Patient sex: F
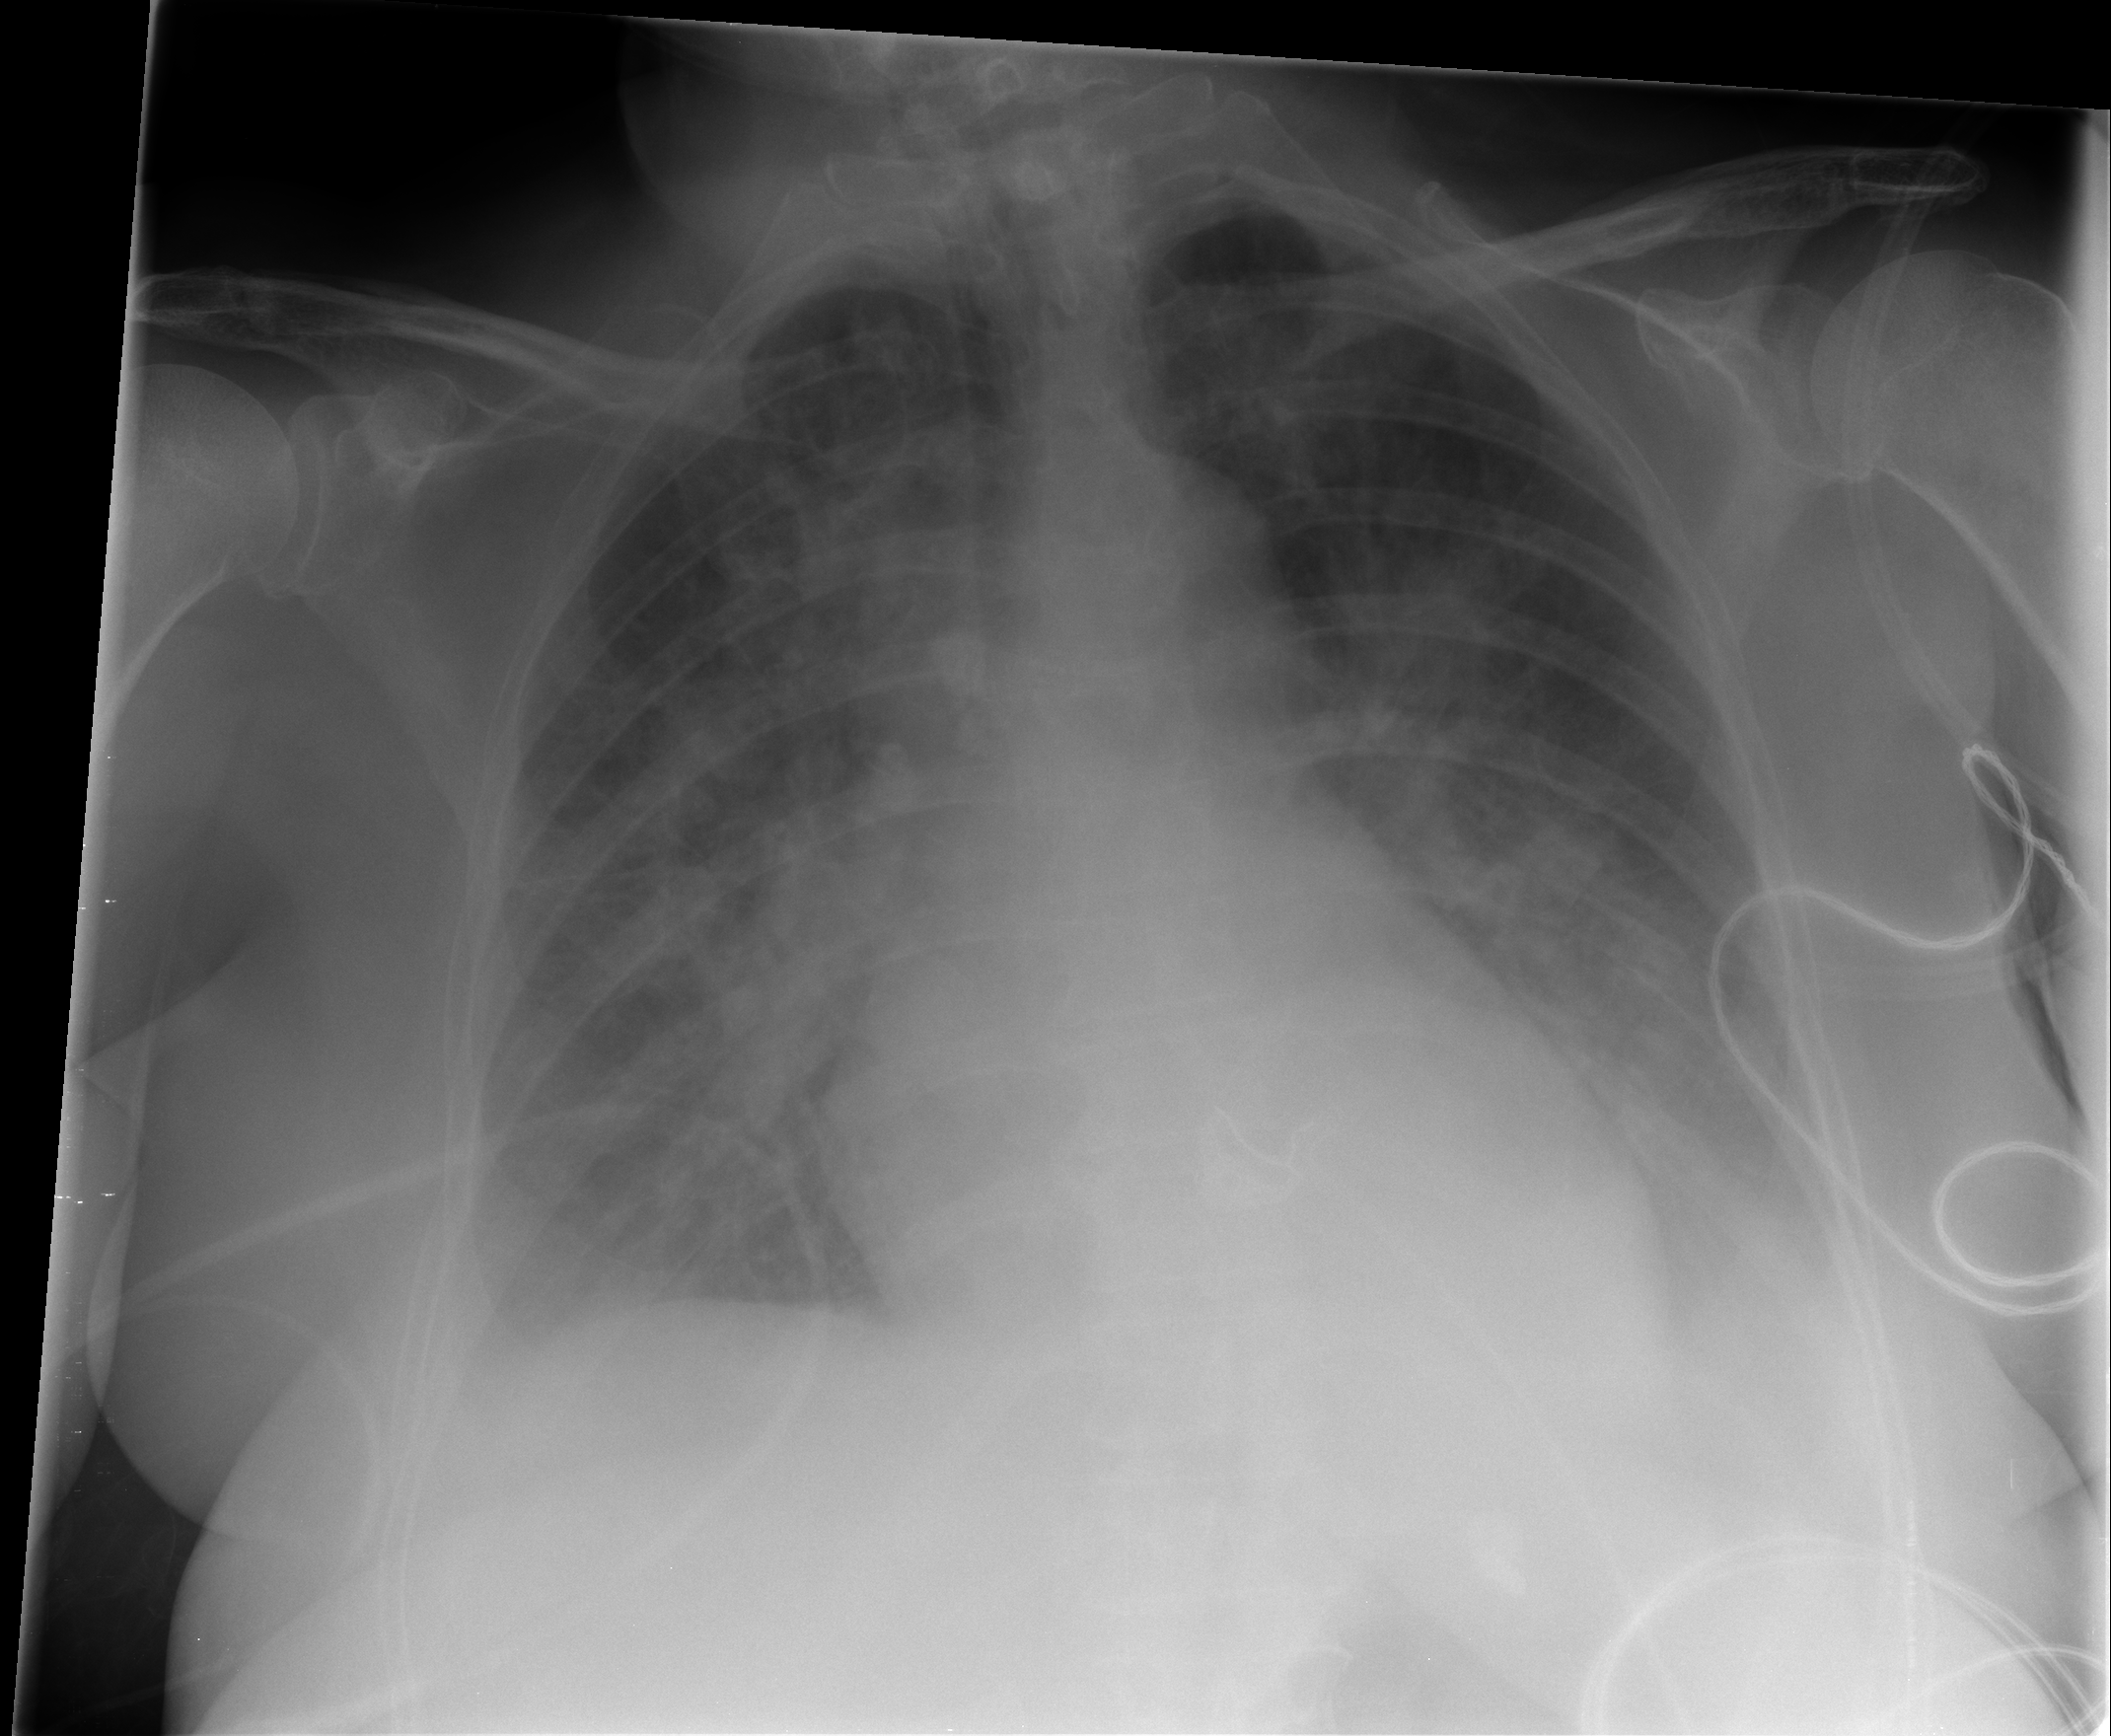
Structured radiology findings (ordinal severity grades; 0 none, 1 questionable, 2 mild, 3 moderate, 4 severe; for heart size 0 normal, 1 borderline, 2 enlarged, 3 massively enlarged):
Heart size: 1
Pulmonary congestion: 3
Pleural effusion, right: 2
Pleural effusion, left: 2
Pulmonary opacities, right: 0
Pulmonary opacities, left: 0
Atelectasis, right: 2
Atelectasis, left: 2